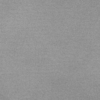
Label: dusty